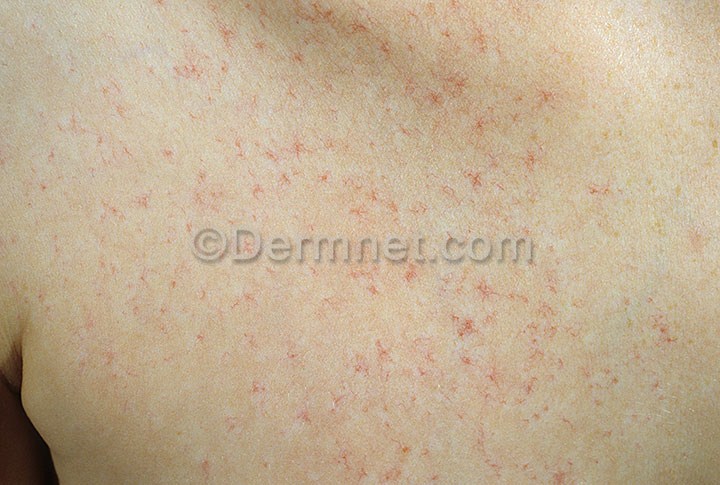
Disease: Vascular Tumors